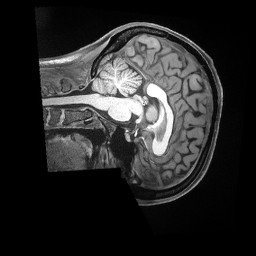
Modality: T1w
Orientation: sagittal
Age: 40
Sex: female
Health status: ill
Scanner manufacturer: siemens
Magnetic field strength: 3 T
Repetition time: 2.5 s
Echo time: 0.00181 s